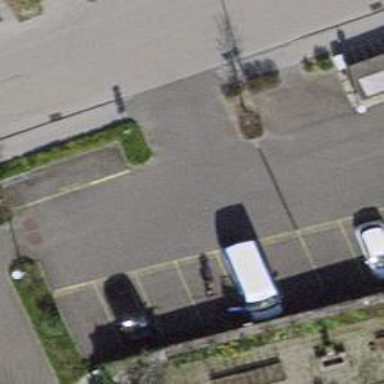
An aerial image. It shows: Asphalt parking aisle designated as service road.